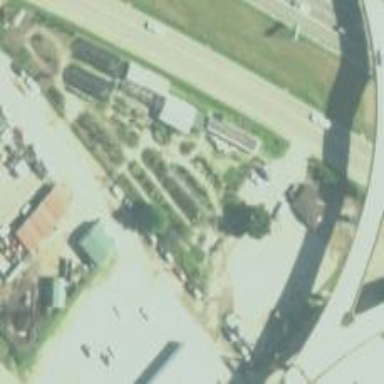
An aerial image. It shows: Garden center shop.